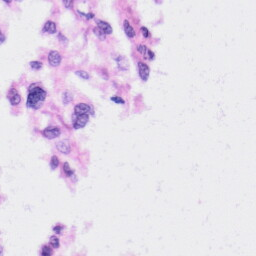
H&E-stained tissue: Liver